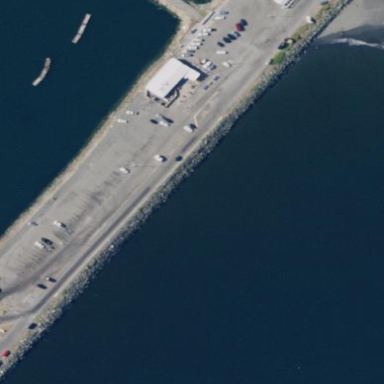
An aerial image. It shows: Breakwater structure.